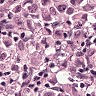
Metastatic tissue present: yes